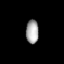
Tissue: lung
Cell type: Myeloid cells
Senescence score: 0.576
Nuclear area (px): 295
Mean DAPI intensity: 165.532